Question: I am currently trying to understand Lamport timestamps. Consider two processes (producing events , ,...) and (producing events , ,...). Let denote the Lamport timestamp associated with event an . I created timestamps for each event as described in the <URL>:

According to Wikipedia, the following relation is true for all events , :
Let's look at and . Clearly happened before , and since and , the relation holds true: .
: The relation doesn't hold true for and . Obviously, happened before . However, and . So does apply.
What did I misunderstand? Help is much appreciated!
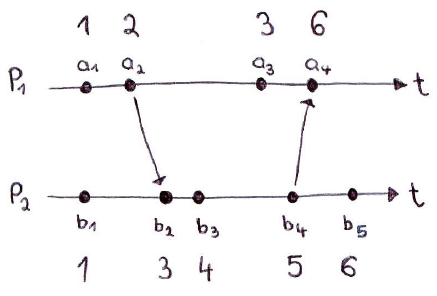
Answer: I spotted my error. I wrote:
>
However, Lamport defined "happened before" as a partial ordering. This is what Wikipedia says about partially ordered sets:
> Such a relation is called a partial order to reflect the fact that not every pair of elements need be related: for some pairs, it may be that neither element precedes the other in the poset.
According to Lamport's definition of "happened before", and aren't related, thus didn't "happen before" , thus the equasion stated in the question doesn't have to hold true.